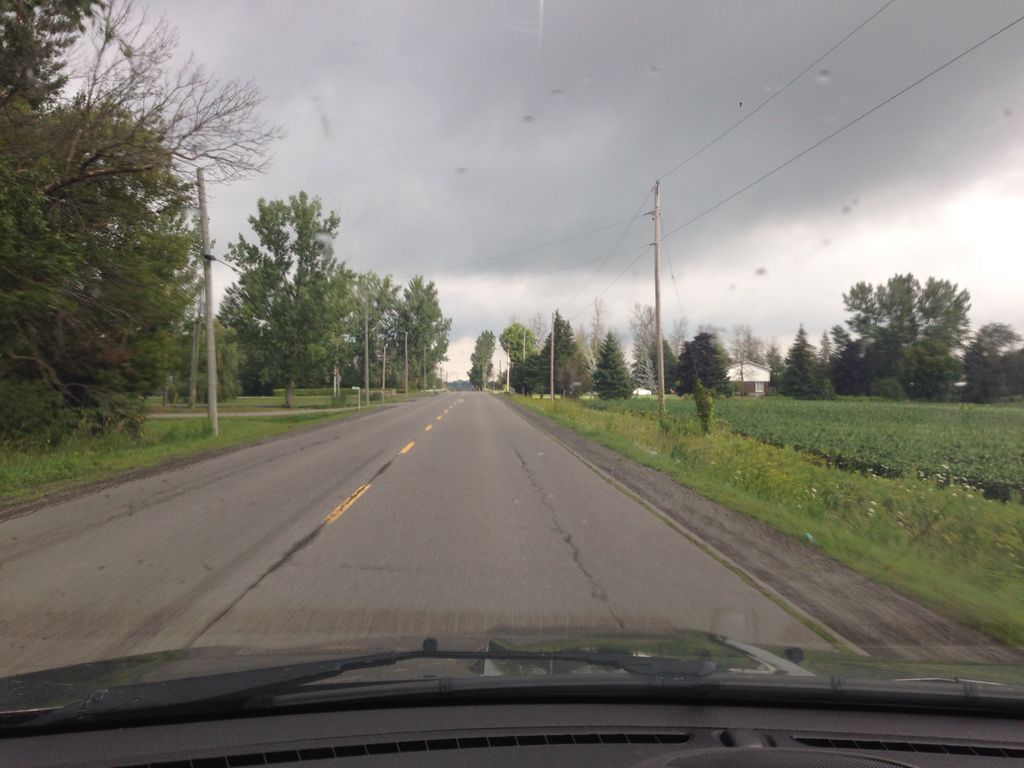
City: ottawa-gatineau